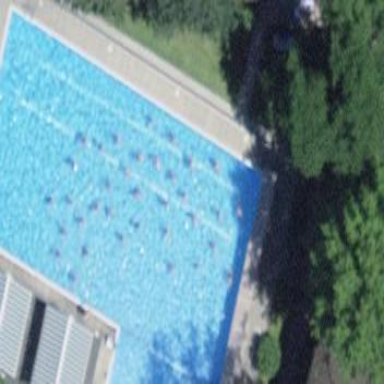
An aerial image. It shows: Swimming pool area designated for leisure and sport.